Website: apple
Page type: store-pickup
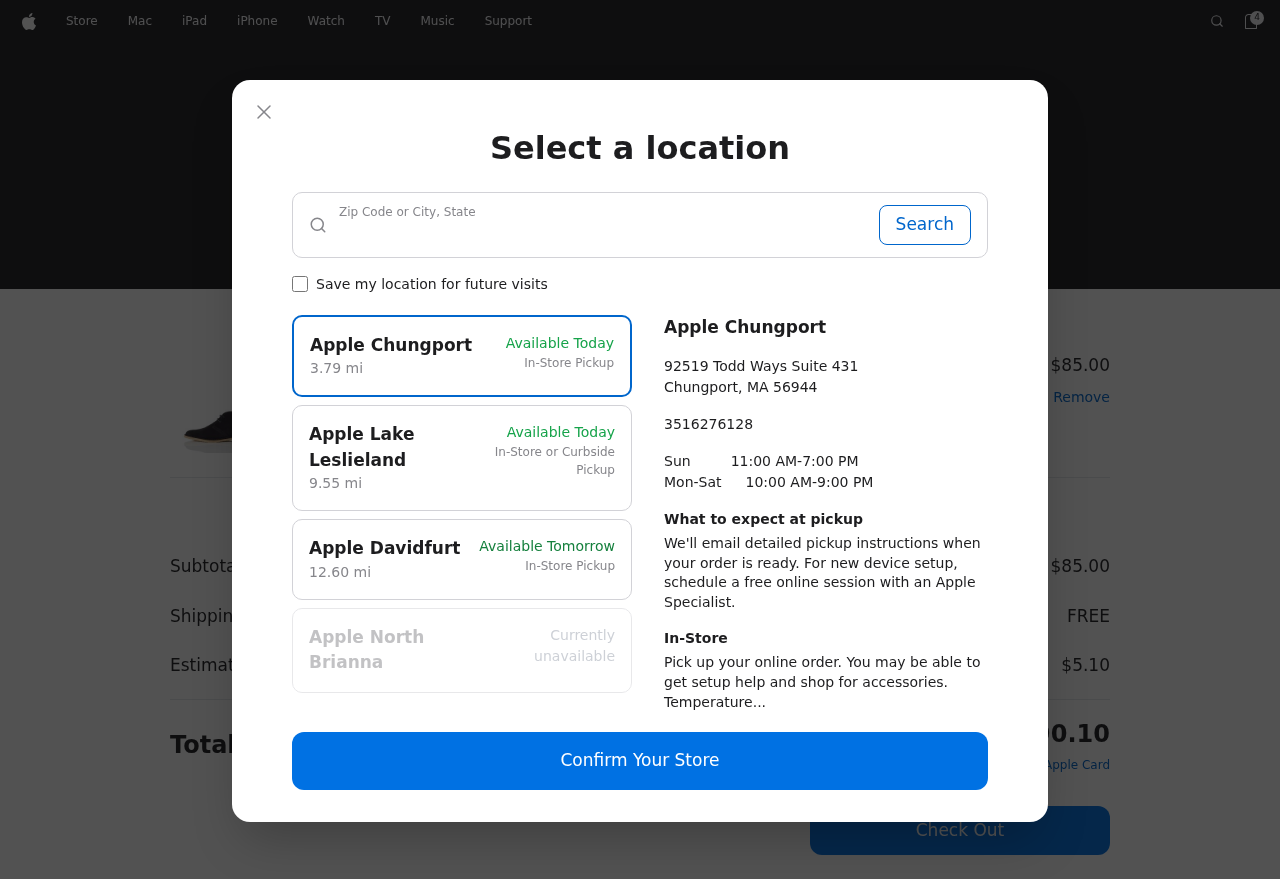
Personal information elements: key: PII_CITY_STATE
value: South Davidfort, MA
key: PII_LOCATION1_CITY
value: Apple Chungport
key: PII_LOCATION1_CITY_STATE_ZIP
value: Chungport, MA 56944
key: PII_LOCATION1_STREET
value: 92519 Todd Ways Suite 431
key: PII_LOCATION2_CITY
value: Apple Lake Leslieland
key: PII_LOCATION3_CITY
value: Apple Davidfurt
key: PII_LOCATION4_CITY
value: Apple North Brianna
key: PII_PHONE
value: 3516276128
Product elements: key: PRODUCT1_NAME
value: Women's Slim Fit Formal Pant Desert Boots, Black Black, 8
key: PRODUCT1_PRICE
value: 85
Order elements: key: ORDER_NUM_ITEMS
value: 4
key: ORDER_TOTAL
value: $90.10
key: ORDER_SUBTOTAL
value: $85.00
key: ORDER_SHIPPING_COST
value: FREE
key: ORDER_TAX
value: $5.10
Search elements: key: SEARCH_CITY_STATE
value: South Davidfort, MA